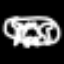
Label: frog